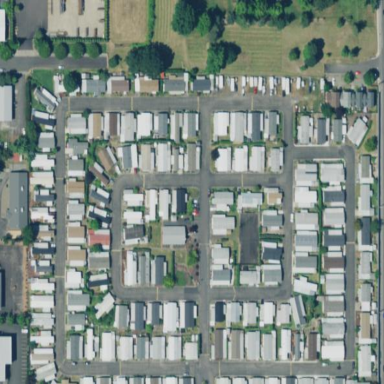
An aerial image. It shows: Residential area known as trailer park.